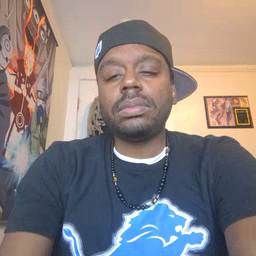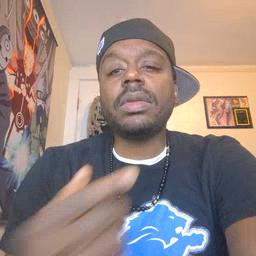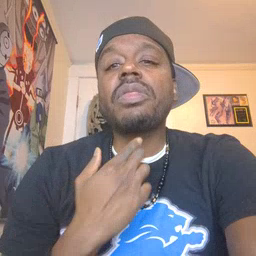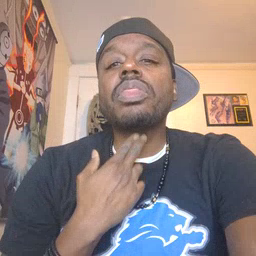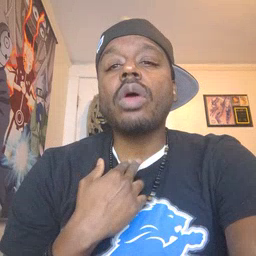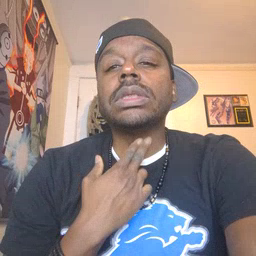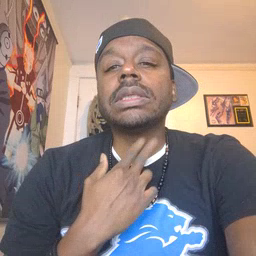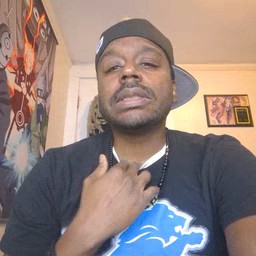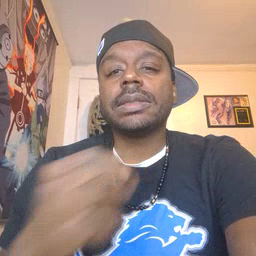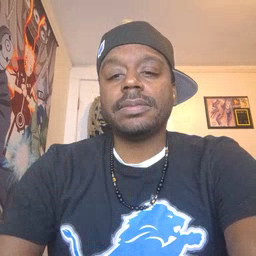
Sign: thirsty